Aerial crown-view tile of a tropical tree (Barro Colorado Island, Panama), acquired 20250217:
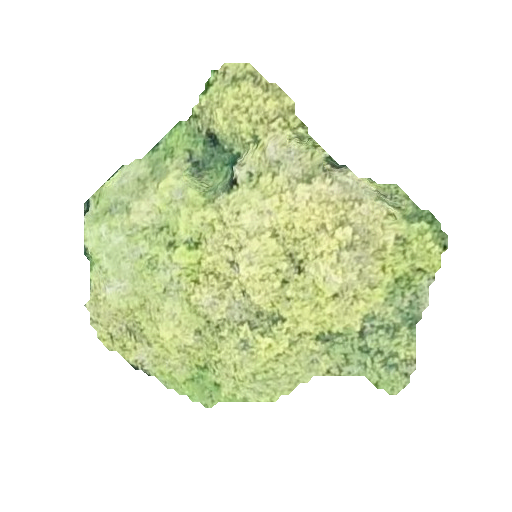
Species: Guapira myrtiflora
GBIF accepted scientific name: Guapira myrtiflora
Crown area: 121.177 m²